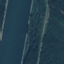
Label: River